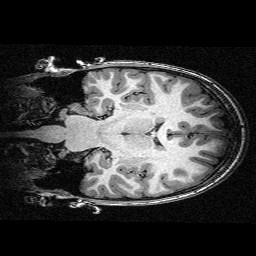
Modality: T1w
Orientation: coronal
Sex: male